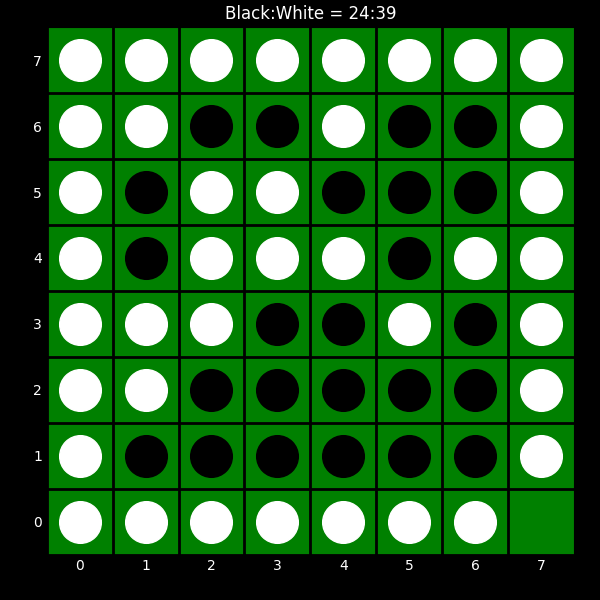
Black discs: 24
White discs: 39